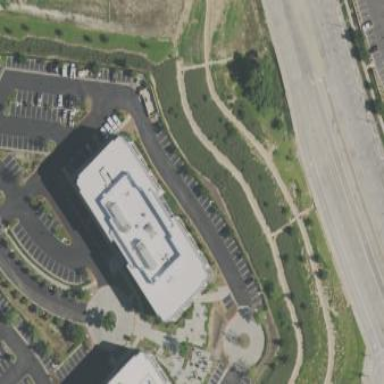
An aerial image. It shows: Office building.